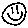
Label: smiley face